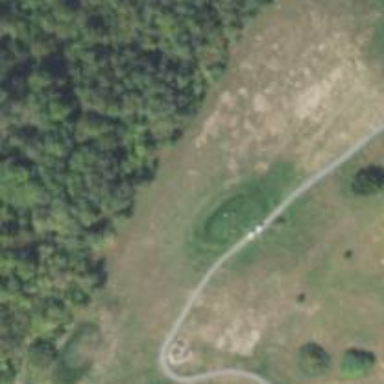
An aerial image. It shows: Golf tee.